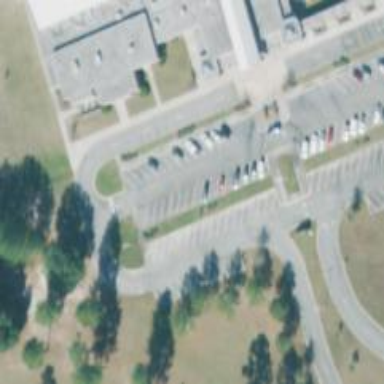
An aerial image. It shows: Parking space.